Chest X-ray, PA view. Patient: 52 years old, sex F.
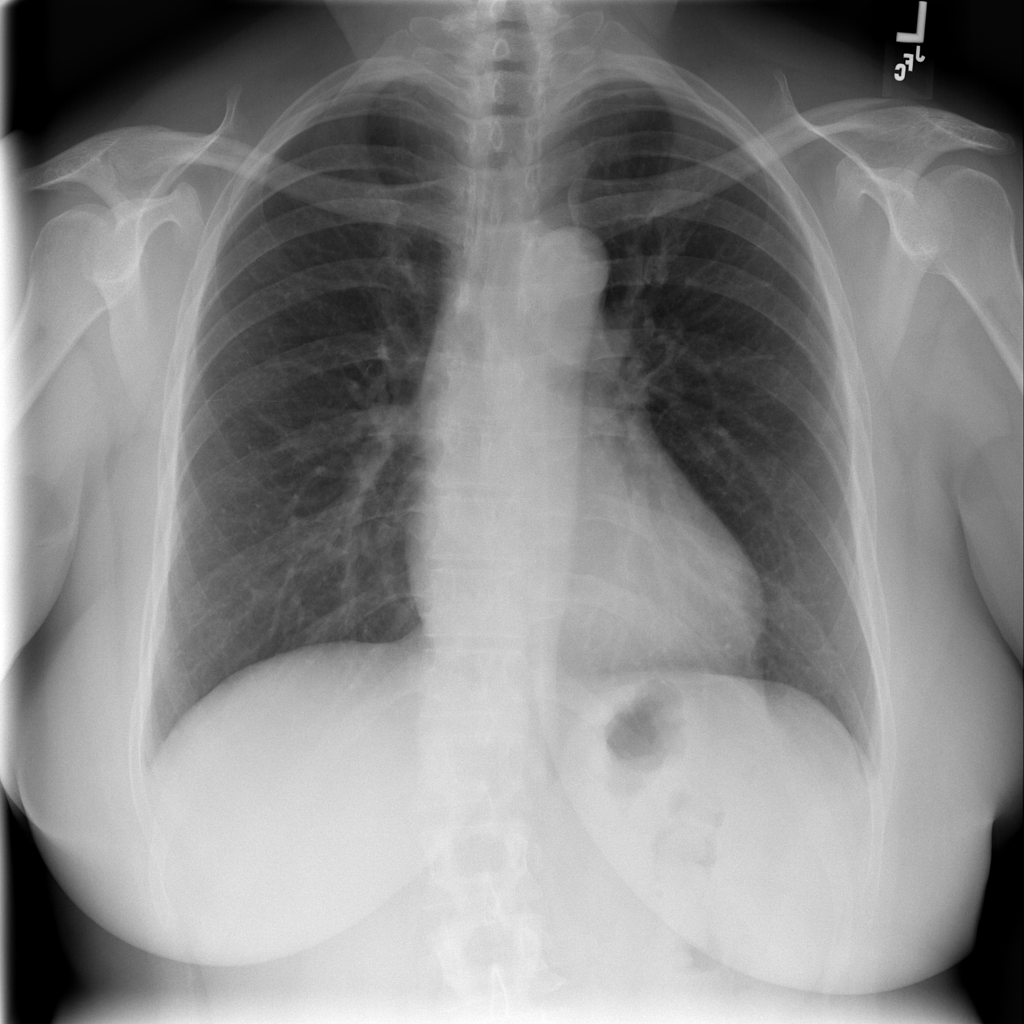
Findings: Pneumothorax